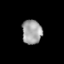
Tissue: lung
Cell type: Epithelial cells
Senescence score: 0.1428
Nuclear area (px): 473
Mean DAPI intensity: 160.442